Question: As you can see on the following image, the 'div' (top left) shows the current marker address/directions/ save..

This was done using the embedded 'iframe' code from google maps. But how can you do the same with custom "coded" map?
'''
geocoder = new google.maps.Geocoder();
geocoder.geocode({
"address": nw.google_pointer
}, function(results, status) {
if (status == google.maps.GeocoderStatus.OK) {
var myOptions = {
zoom: parseInt(nw.google_zoom),
center: results[0].geometry.location,
mapTypeId: google.maps.MapTypeId.ROADMAP
};
map = new google.maps.Map(document.getElementById("map_canvas"), myOptions);
var marker = new google.maps.Marker({
map: map,
position: results[0].geometry.location,
title: nw.google_pointer
});
} else {
console.log('Geocode was not successful for the following reason: ' + status);
}
});
'''
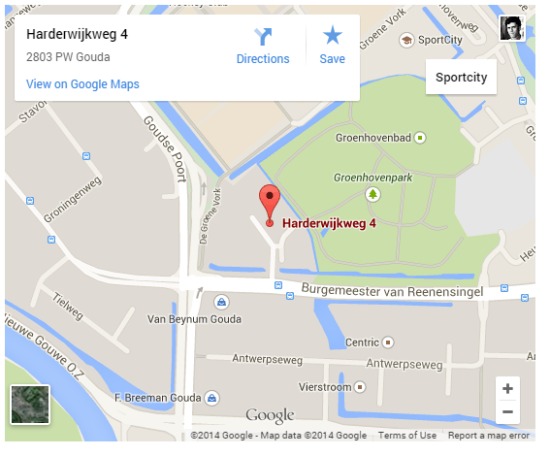
Answer: ## jsbin with my solution
I needed a better solution to the mouse wheel scroll problem <URL>. The best way to get the behaviour I wanted was to stick with the API, but I really like the card shown in the embedded version.
1. Copied card code and associated css from embedded version.
2. In javascript, append card html into the rendered map when it's ready
1. Took off the "Save" option because it doesn't work.
2. Positioned card on the top right - look at the html that is appended in javascript, it's hardcoded with absolute position, you can change this or associate it with a class if you prefer.
Hope this works for you!